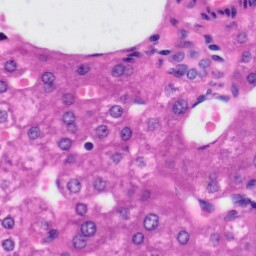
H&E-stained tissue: Liver